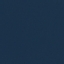
Land use / land cover: SeaLake